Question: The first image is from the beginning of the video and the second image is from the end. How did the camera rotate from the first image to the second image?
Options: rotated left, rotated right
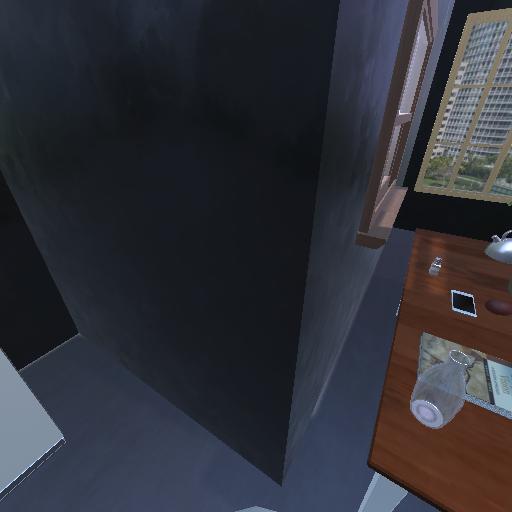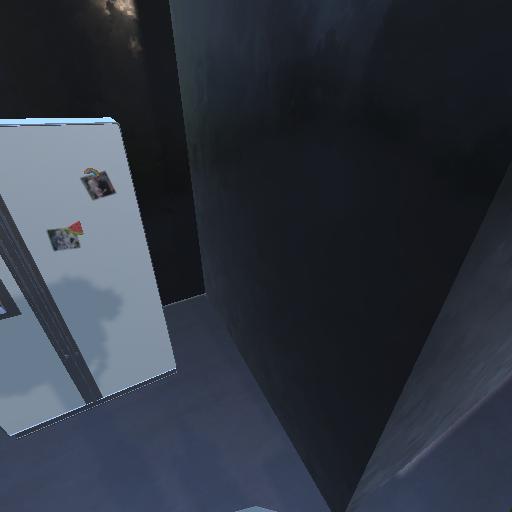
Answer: rotated left